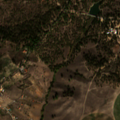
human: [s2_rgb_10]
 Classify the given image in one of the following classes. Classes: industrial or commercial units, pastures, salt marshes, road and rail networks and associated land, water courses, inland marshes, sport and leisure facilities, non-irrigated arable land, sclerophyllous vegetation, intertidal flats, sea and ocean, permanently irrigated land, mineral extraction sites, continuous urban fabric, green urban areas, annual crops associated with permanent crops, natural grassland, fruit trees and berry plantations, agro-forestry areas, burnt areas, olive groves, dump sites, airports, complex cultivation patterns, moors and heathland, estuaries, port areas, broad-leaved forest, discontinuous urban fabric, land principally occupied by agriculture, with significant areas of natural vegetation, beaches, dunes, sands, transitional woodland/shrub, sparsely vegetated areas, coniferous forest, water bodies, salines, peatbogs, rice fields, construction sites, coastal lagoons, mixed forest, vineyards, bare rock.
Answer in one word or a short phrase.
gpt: discontinuous urban fabric, non-irrigated arable land, permanently irrigated land, olive groves, annual crops associated with permanent crops, agro-forestry areas